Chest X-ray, PA view. Patient: 44 years old, sex F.
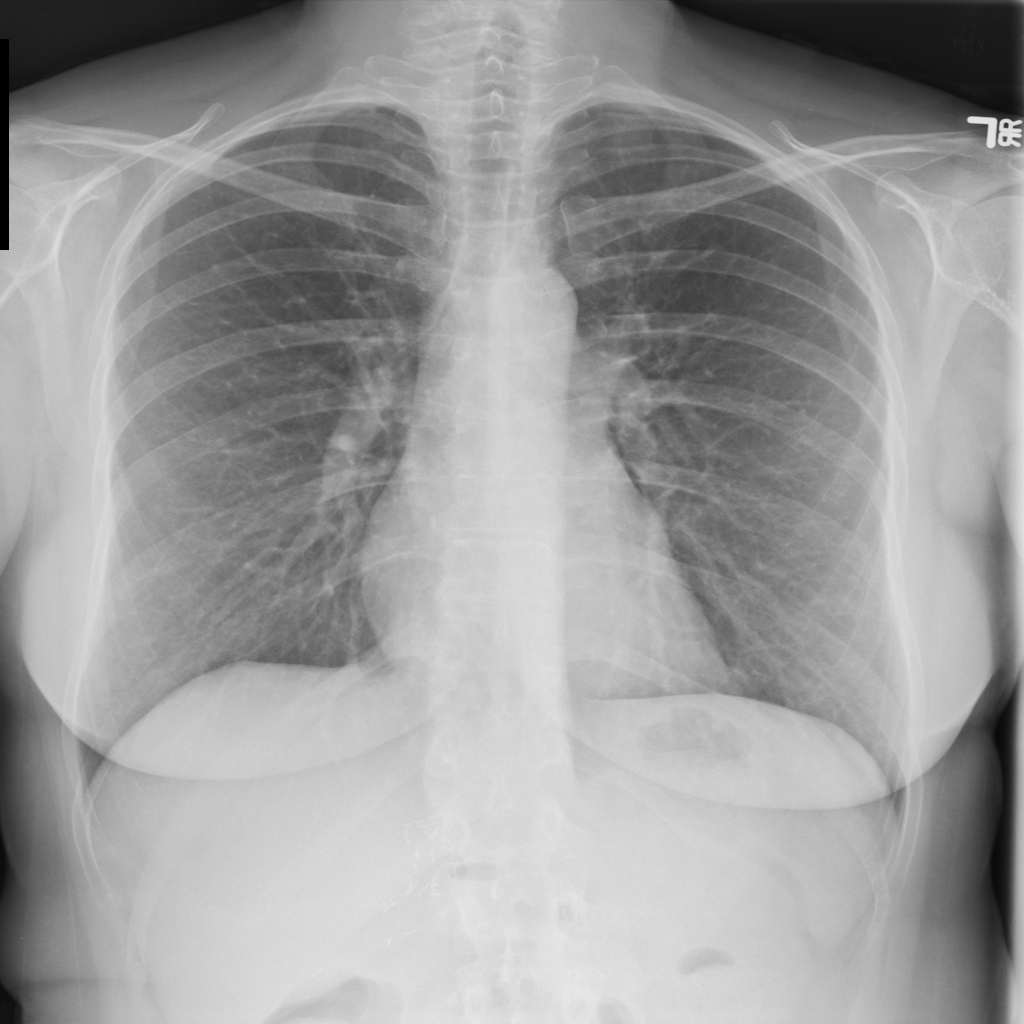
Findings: No Finding